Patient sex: F
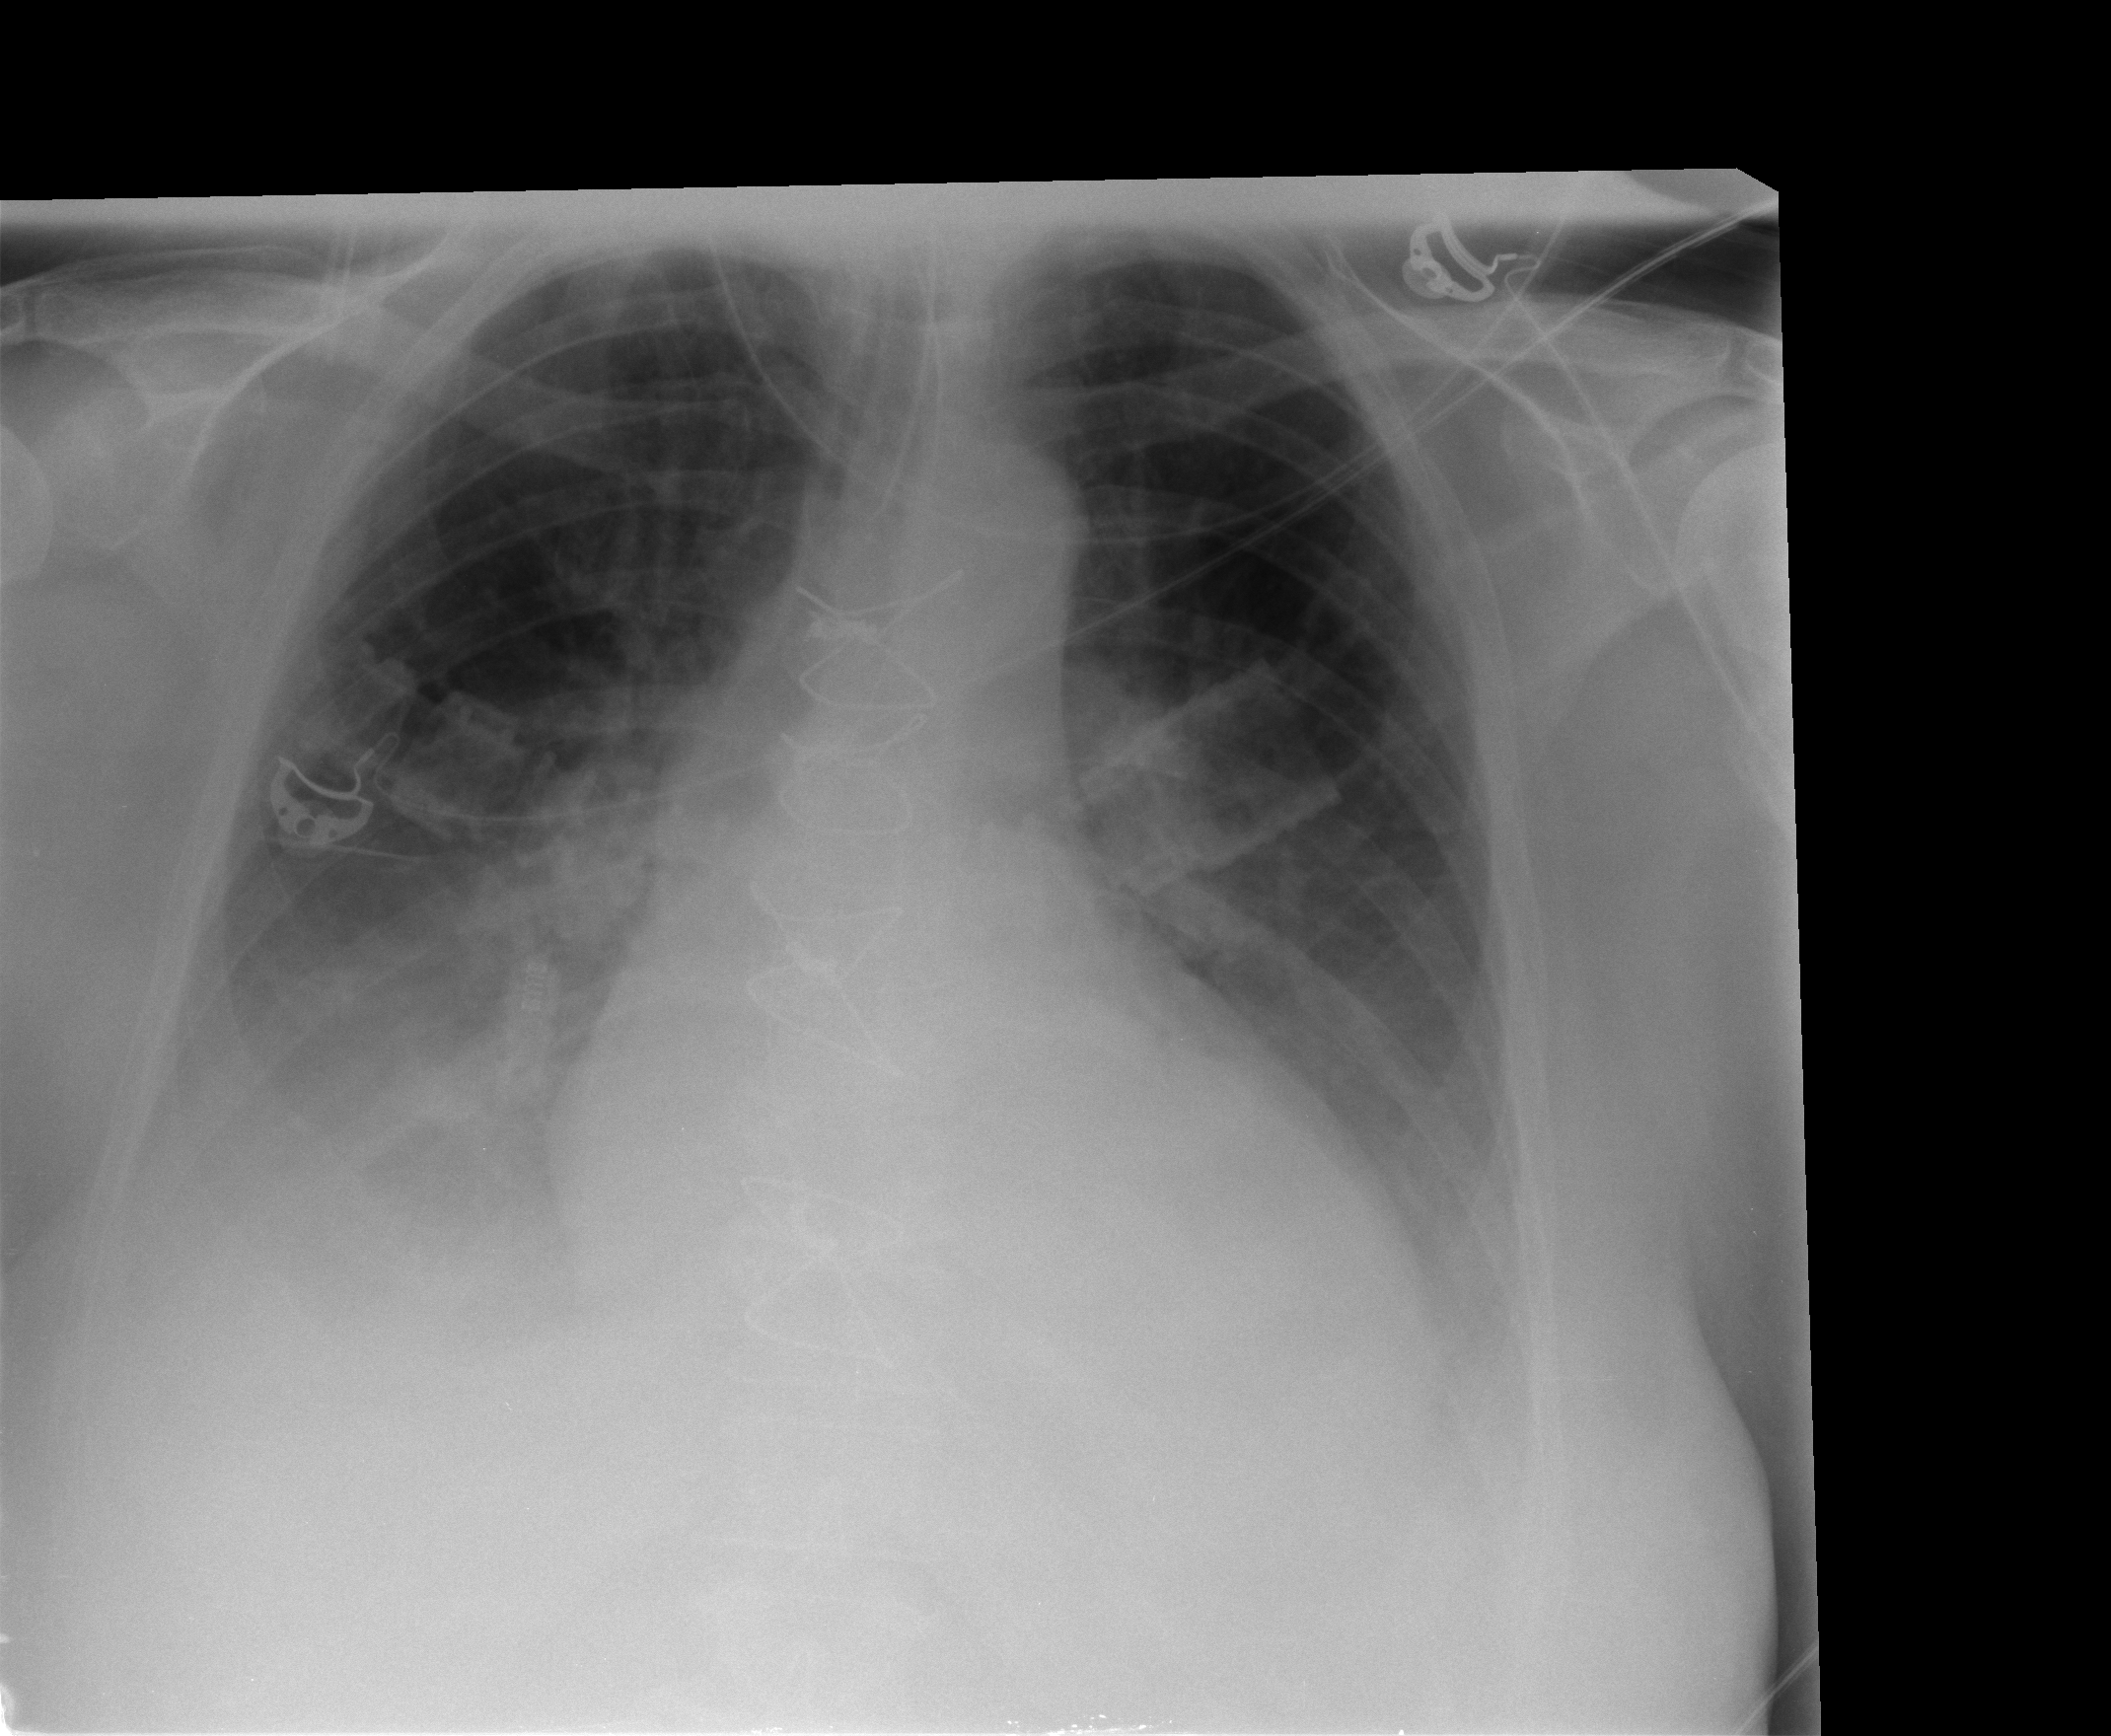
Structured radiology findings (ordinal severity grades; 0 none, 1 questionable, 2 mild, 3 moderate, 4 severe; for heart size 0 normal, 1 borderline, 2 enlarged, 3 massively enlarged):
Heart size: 2
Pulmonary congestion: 3
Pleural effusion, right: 3
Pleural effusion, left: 2
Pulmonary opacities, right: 0
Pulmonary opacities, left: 0
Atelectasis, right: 3
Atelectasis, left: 3